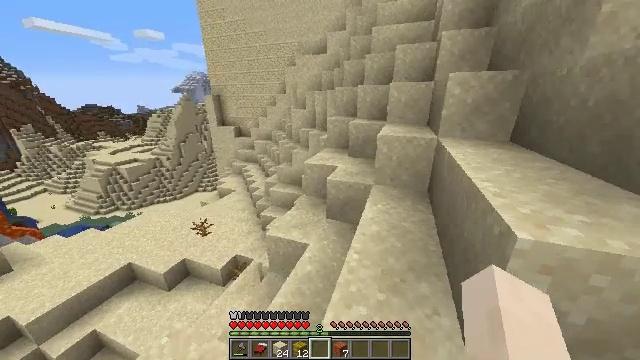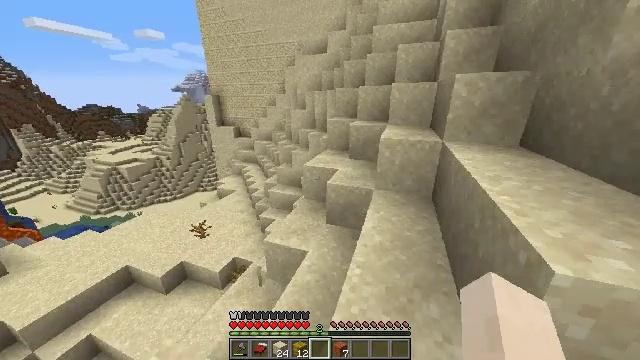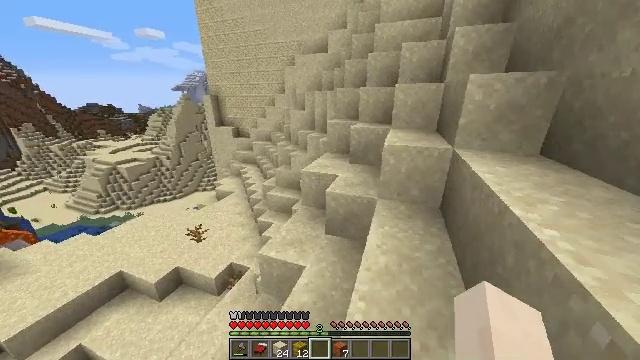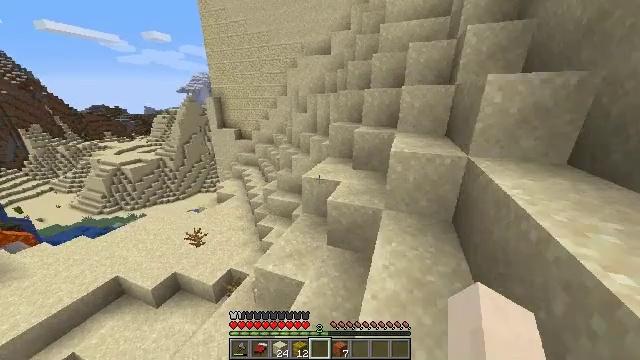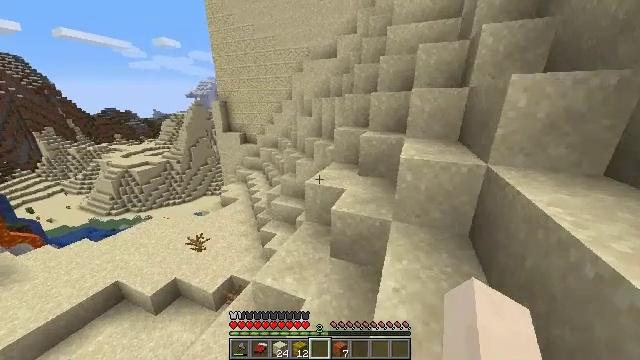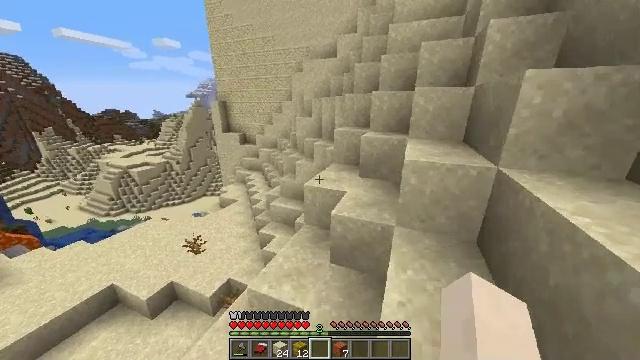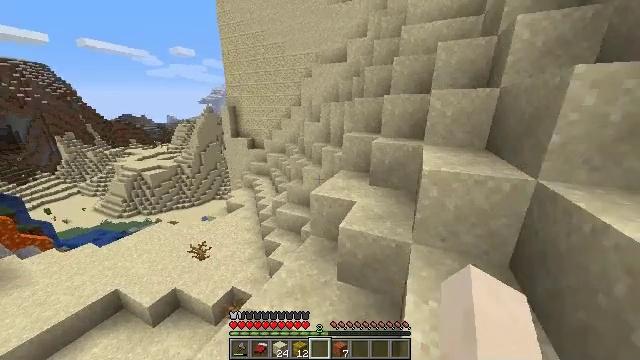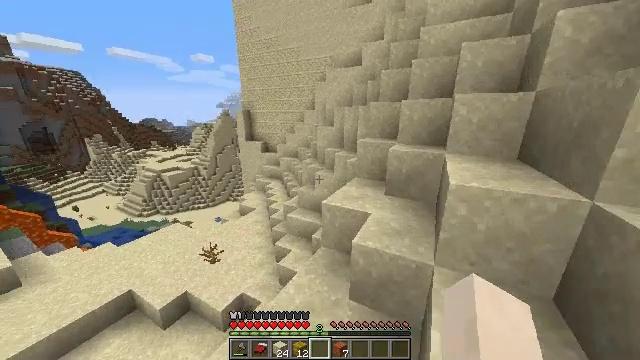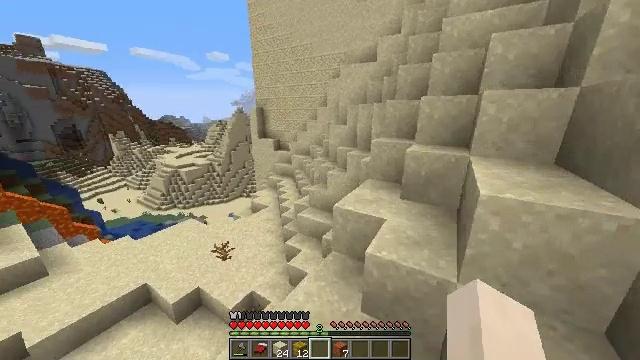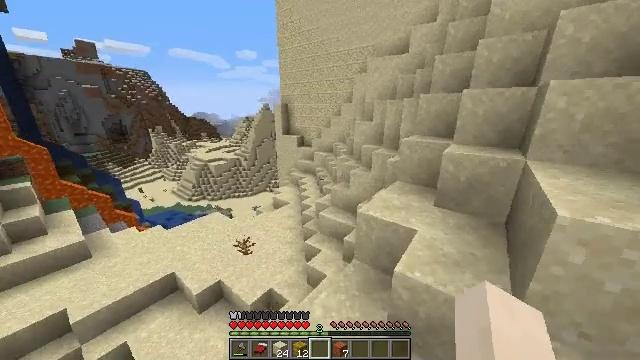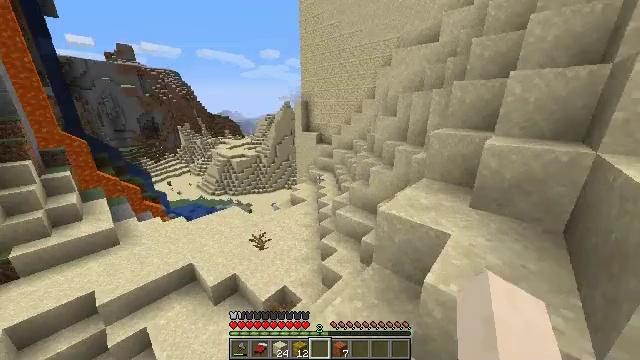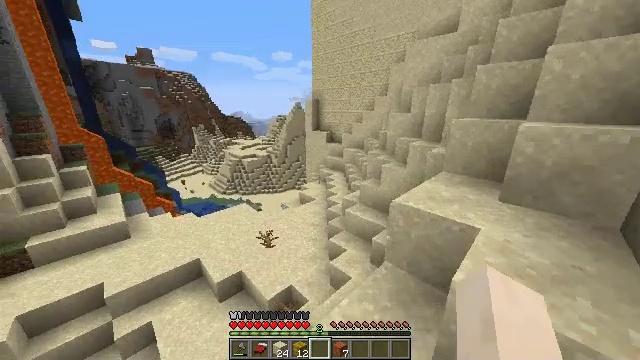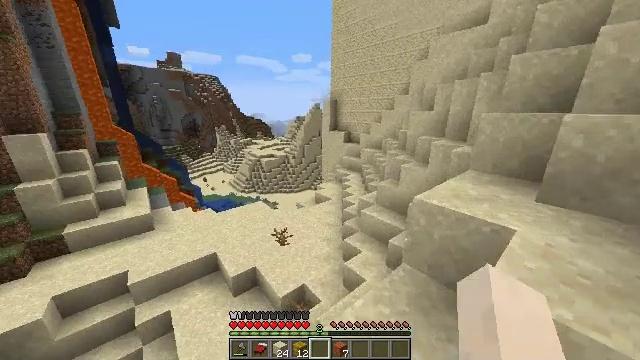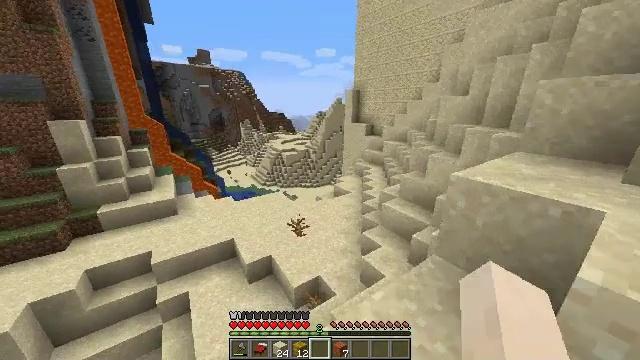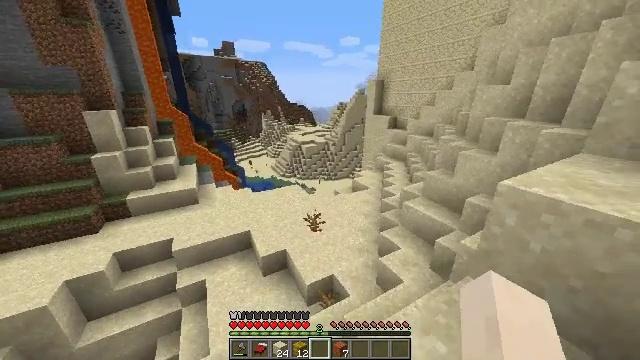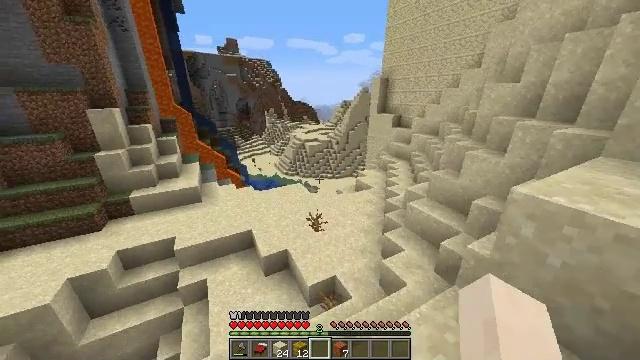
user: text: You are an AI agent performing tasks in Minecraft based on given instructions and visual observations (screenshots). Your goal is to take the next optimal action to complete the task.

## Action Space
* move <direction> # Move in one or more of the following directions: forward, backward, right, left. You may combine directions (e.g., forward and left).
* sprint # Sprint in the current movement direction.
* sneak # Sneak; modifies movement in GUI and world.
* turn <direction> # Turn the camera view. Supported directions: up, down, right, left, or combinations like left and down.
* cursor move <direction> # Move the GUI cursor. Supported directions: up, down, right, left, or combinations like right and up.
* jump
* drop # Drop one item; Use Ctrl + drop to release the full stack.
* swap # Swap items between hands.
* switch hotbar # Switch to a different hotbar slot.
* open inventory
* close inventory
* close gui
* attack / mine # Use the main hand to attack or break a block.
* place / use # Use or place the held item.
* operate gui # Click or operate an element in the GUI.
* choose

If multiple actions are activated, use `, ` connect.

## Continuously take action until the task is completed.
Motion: motion action
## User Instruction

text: Kill the rabbit.
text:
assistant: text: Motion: move forward
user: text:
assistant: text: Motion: move forward
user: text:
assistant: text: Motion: move forward
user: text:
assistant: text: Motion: move forward, turn left
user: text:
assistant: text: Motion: move forward
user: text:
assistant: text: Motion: move forward, turn left and up
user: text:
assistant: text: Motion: move forward, turn left and up
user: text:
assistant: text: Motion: move forward, turn left
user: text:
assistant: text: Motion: move forward, turn left
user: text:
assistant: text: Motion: move forward, turn left
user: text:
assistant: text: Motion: move forward, turn left
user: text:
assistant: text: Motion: move forward, turn left
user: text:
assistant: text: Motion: move forward, turn left and down
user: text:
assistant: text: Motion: move forward, turn left and down
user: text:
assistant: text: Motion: move forward
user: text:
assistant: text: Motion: move forward
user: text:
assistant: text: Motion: move forward
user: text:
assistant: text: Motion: move forward
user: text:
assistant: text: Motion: move forward and move right, turn right
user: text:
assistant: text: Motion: move forward and move right
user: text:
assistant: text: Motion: move forward and move right
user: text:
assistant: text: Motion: move forward and move right, turn left
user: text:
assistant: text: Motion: move forward, turn left
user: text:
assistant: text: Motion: move forward, turn left, jump
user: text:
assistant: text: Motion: move forward, jump
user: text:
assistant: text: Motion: move forward, turn left and up, jump
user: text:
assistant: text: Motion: move forward, jump
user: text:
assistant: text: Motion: move forward, jump
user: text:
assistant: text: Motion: move forward, jump
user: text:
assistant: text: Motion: move forward, turn up, jump